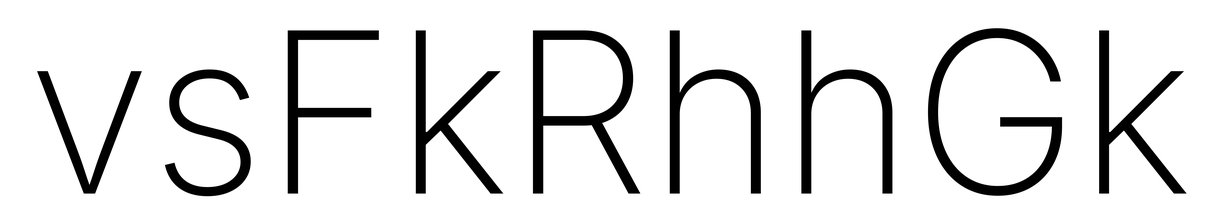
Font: Inter_ExtraLight